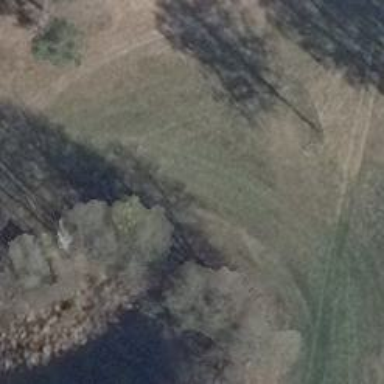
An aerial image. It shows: Dirt path.